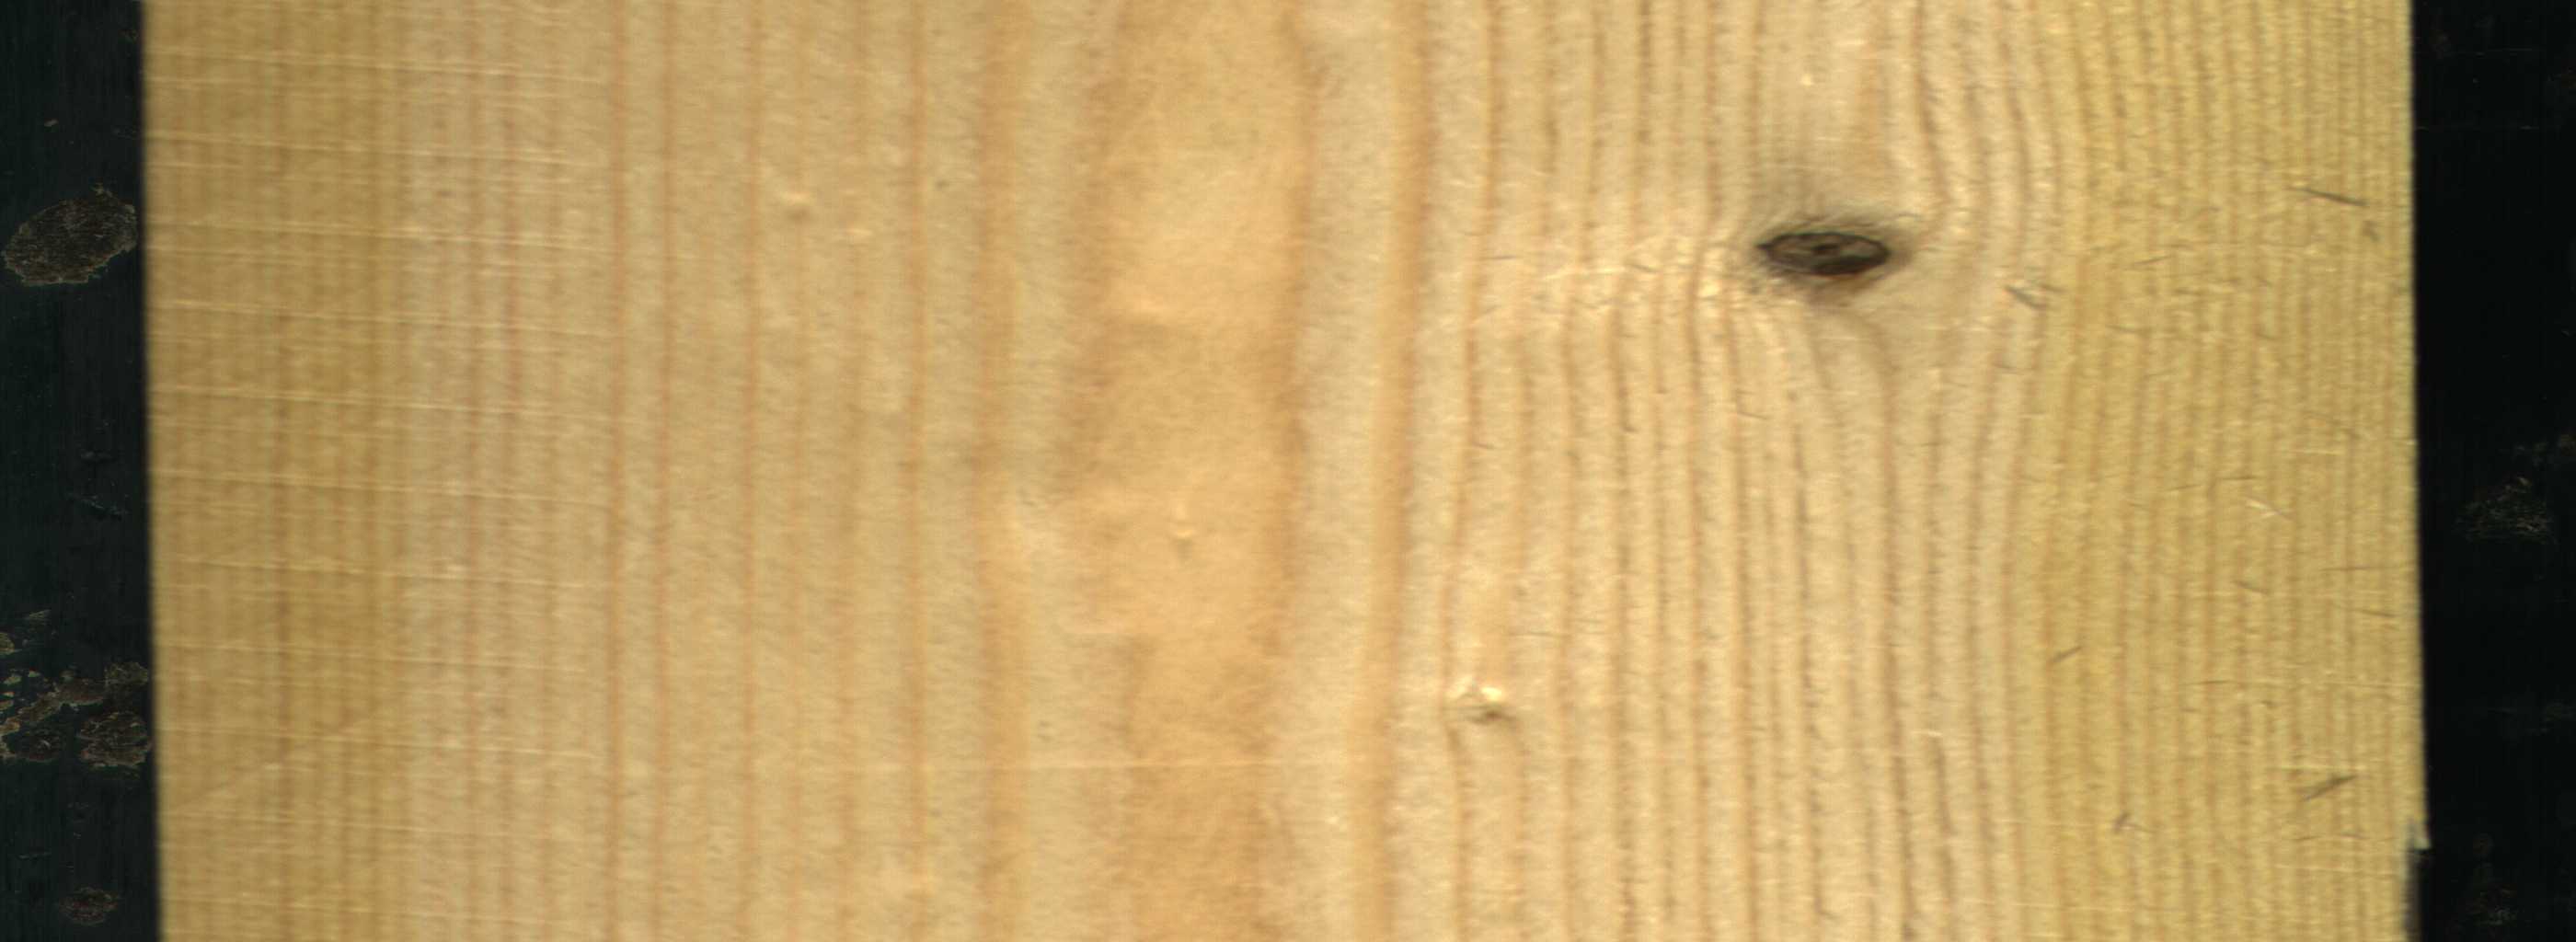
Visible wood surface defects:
Dead_Knot